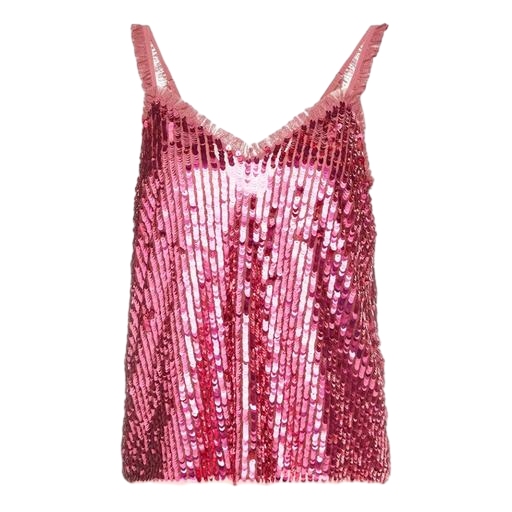
red iridescent sequin cami top, pink st. barth vest, pink tank top, white background